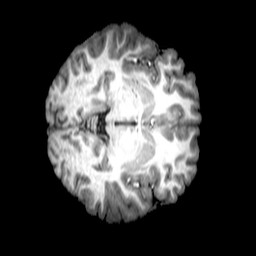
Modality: T1w
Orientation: axial